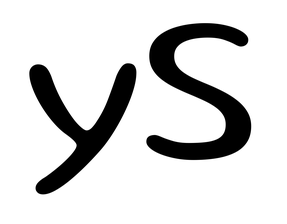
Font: Gluten_Light